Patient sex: M
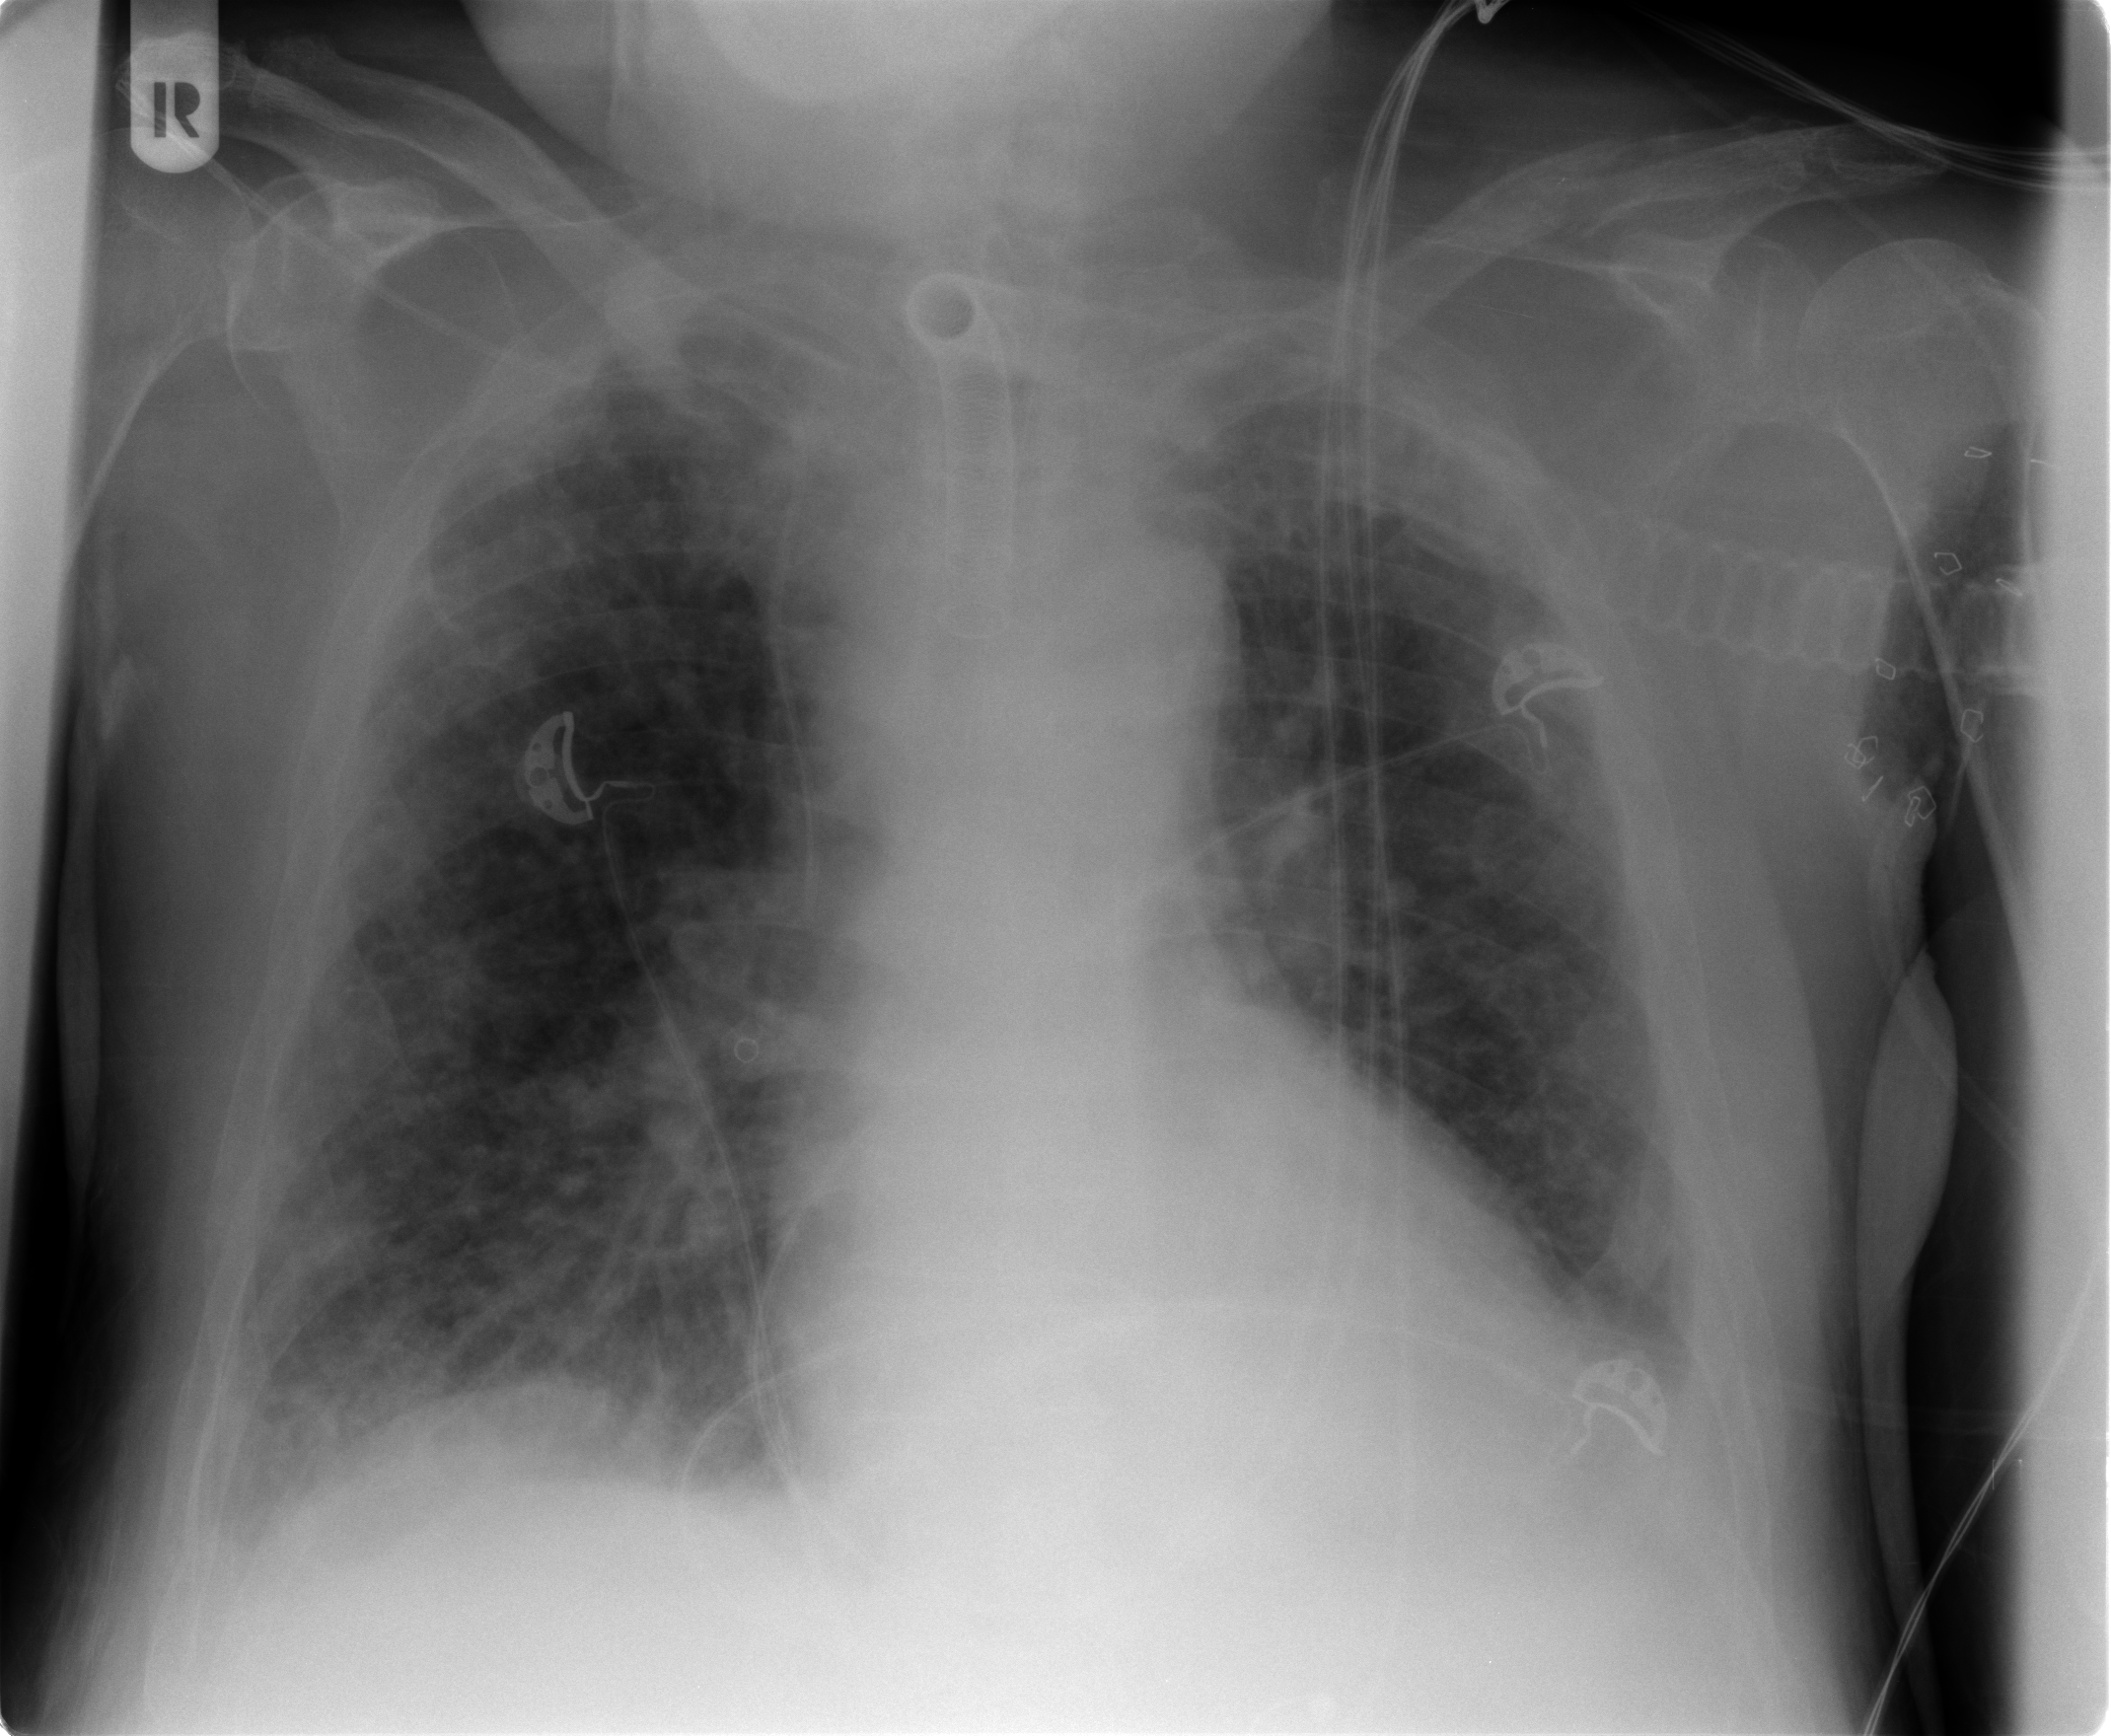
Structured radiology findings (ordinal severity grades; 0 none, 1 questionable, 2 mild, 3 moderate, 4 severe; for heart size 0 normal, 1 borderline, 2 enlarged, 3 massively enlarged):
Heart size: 2
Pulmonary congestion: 2
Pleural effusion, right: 1
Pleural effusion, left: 1
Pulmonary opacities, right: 2
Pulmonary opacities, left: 2
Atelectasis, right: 2
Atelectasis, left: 2